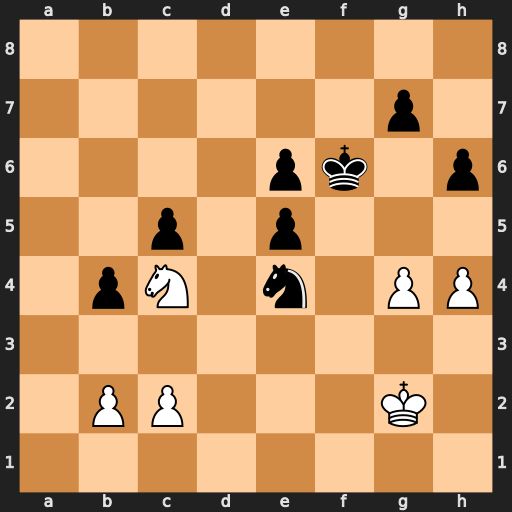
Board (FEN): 8/6p1/4pk1p/2p1p3/1pN1n1PP/8/1PP3K1/8
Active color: w
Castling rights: -
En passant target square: -
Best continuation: Kf3 Ng5+ hxg5+